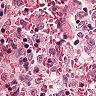
Metastatic tissue present: no